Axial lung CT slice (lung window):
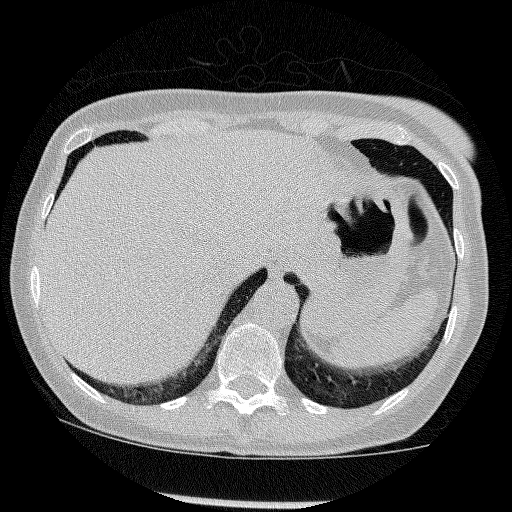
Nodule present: no